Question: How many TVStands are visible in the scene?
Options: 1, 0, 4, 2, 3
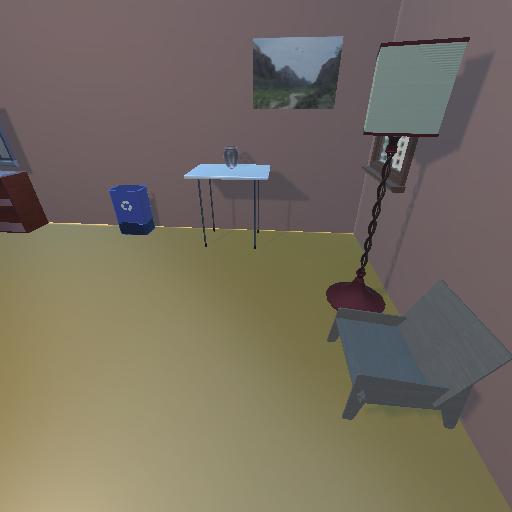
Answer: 1